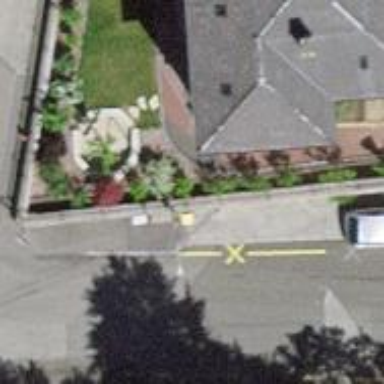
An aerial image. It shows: Post box is visible.